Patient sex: M
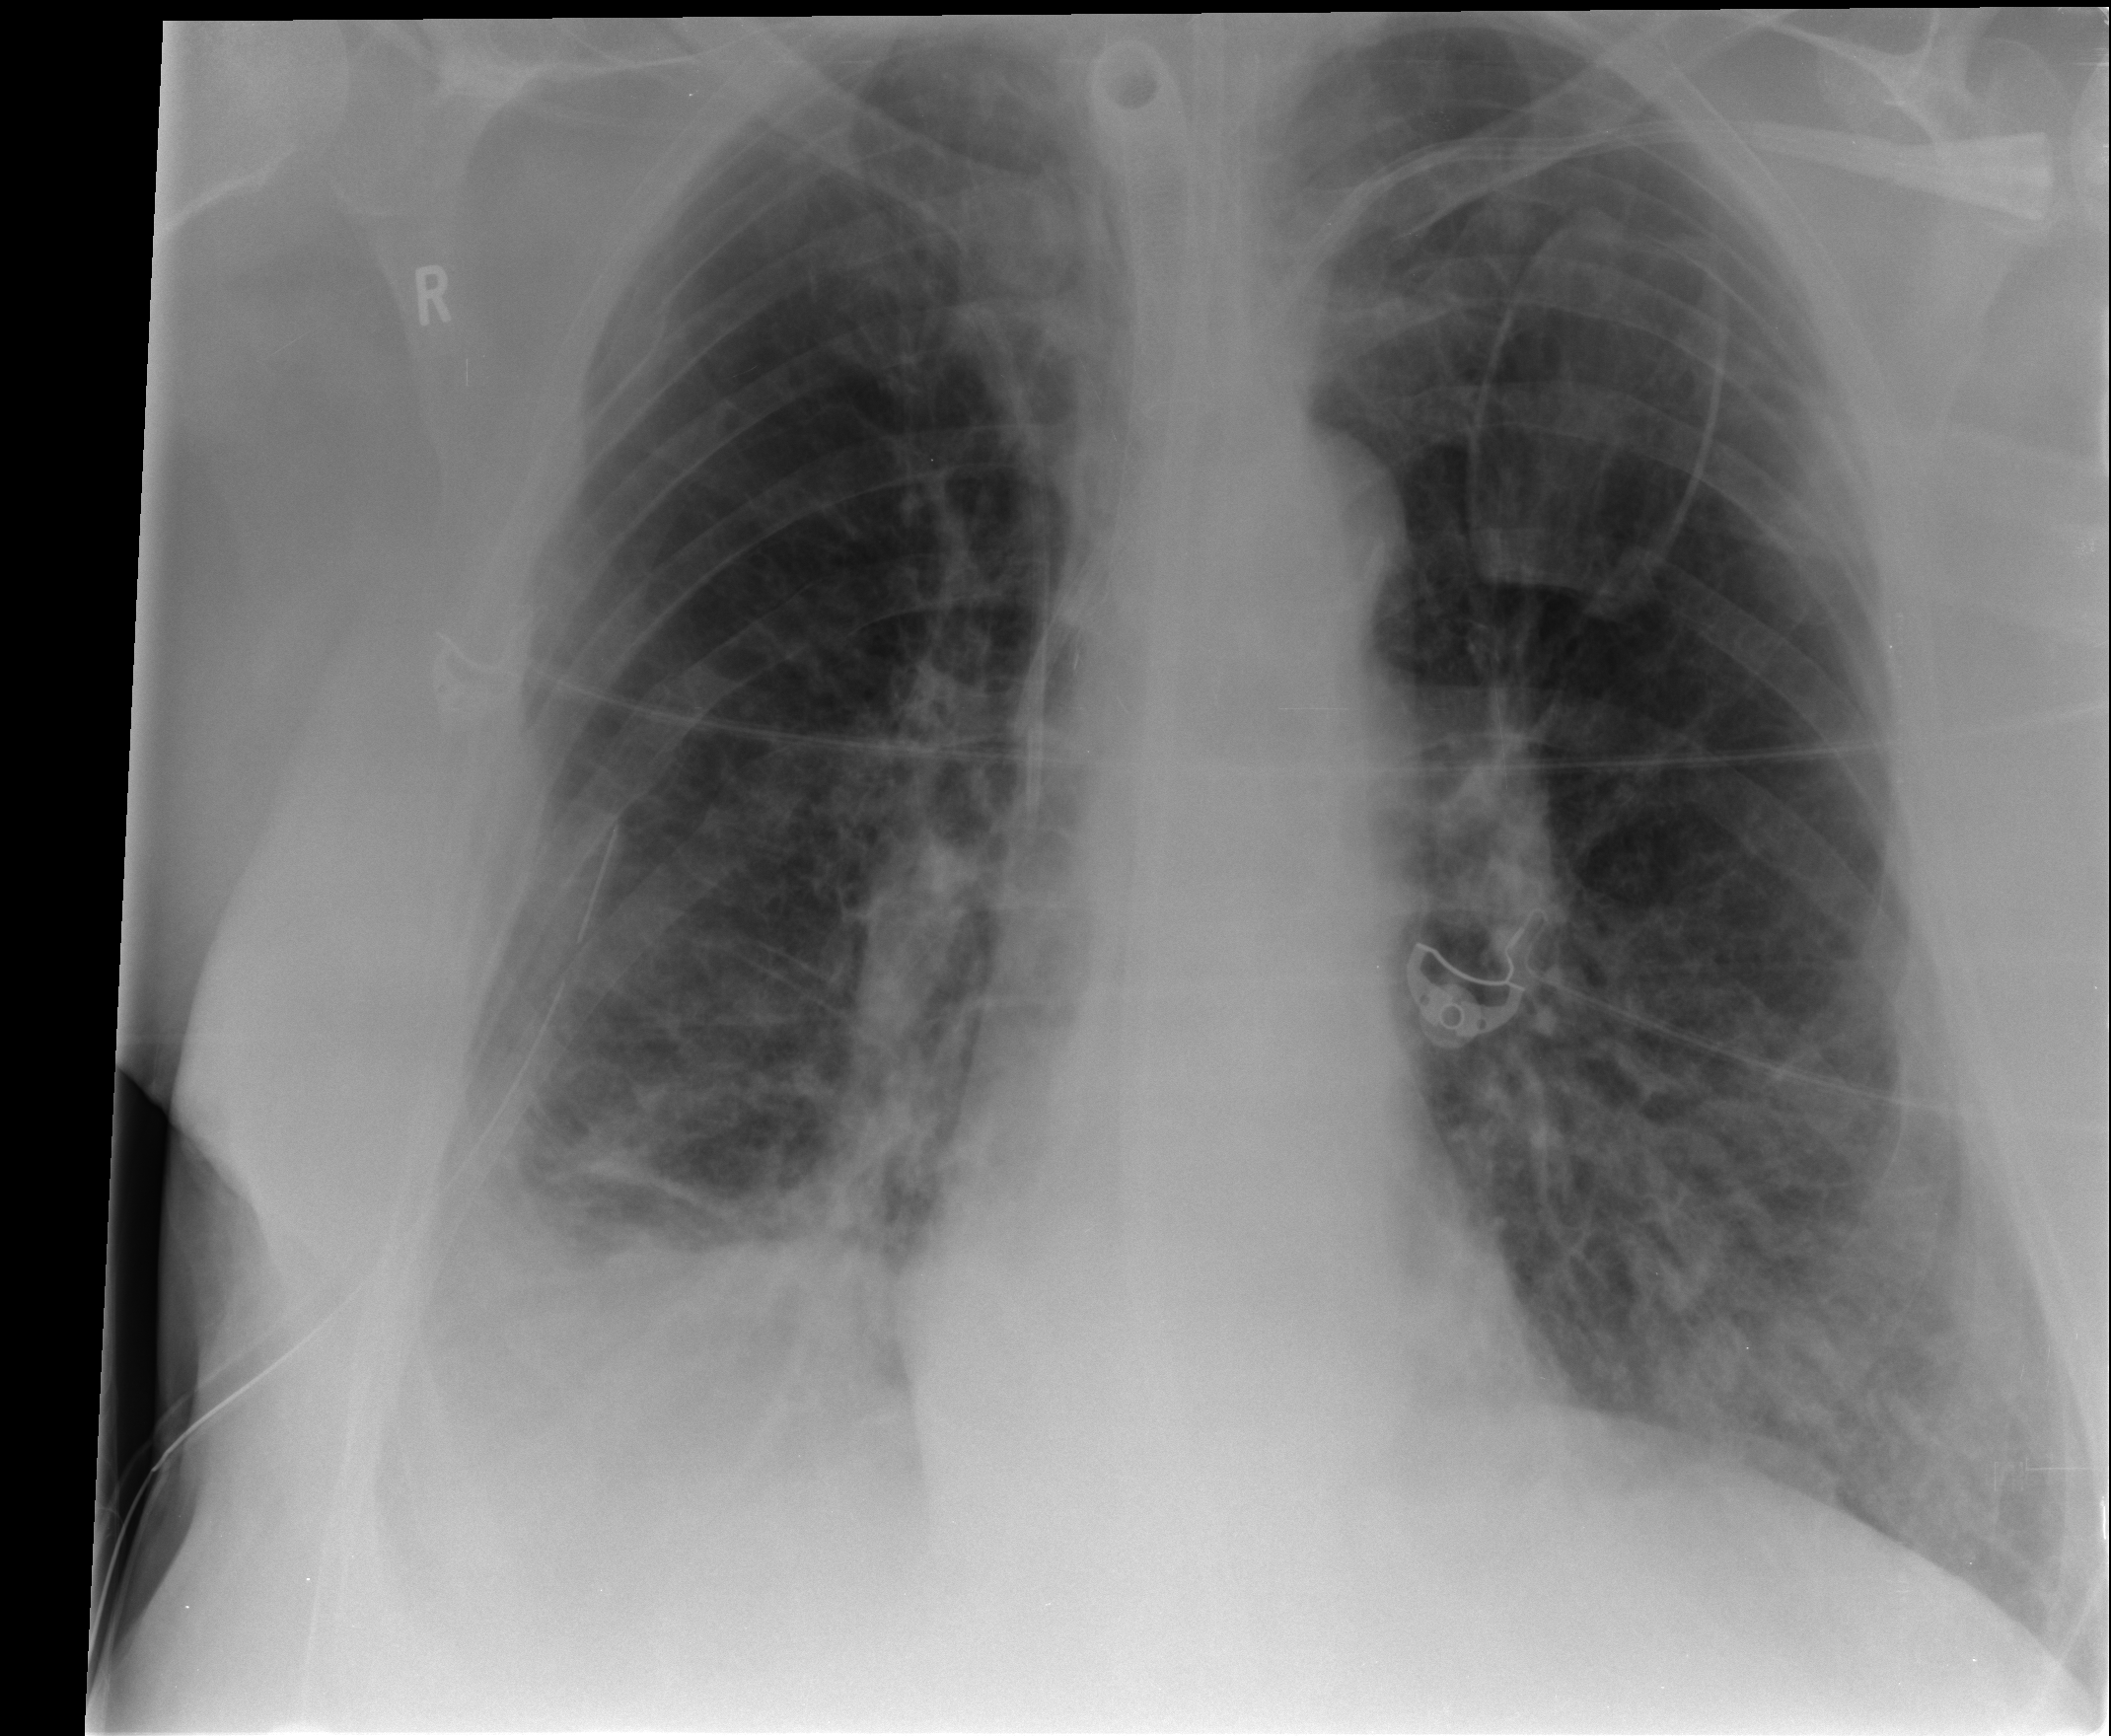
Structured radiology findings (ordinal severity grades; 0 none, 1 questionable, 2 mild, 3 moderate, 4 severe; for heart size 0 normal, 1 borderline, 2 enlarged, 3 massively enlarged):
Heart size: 0
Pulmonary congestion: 0
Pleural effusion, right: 2
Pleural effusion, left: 0
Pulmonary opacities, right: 1
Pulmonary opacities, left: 1
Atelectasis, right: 2
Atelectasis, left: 2